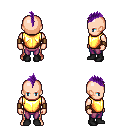
a pixel art fantasy rpg character, male body template, human, light skin, gold chest armor, magenta pants, purple mohawk hairstyle, leather bracers, black shoes, four views (front, back, left, right), 2x2 character sprite sheet, small pixel art, hard edges, no anti-aliasing